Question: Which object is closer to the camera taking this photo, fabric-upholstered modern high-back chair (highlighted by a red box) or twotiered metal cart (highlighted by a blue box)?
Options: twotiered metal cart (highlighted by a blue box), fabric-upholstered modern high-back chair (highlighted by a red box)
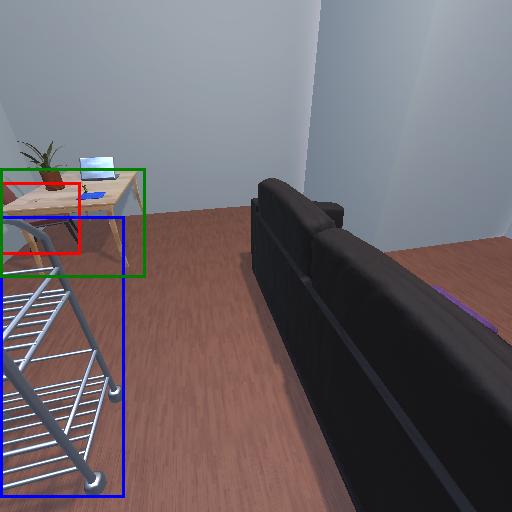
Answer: twotiered metal cart (highlighted by a blue box)